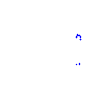
Particle: proton